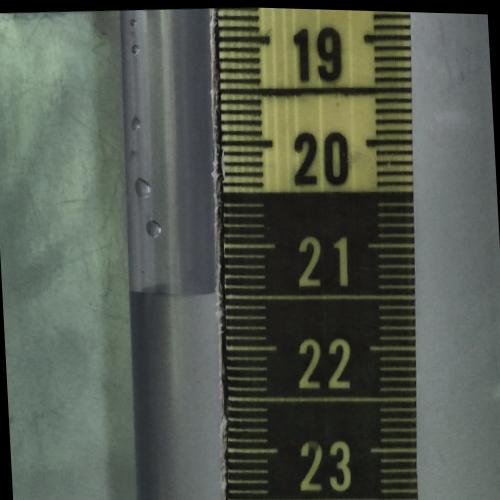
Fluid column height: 21.5 cm